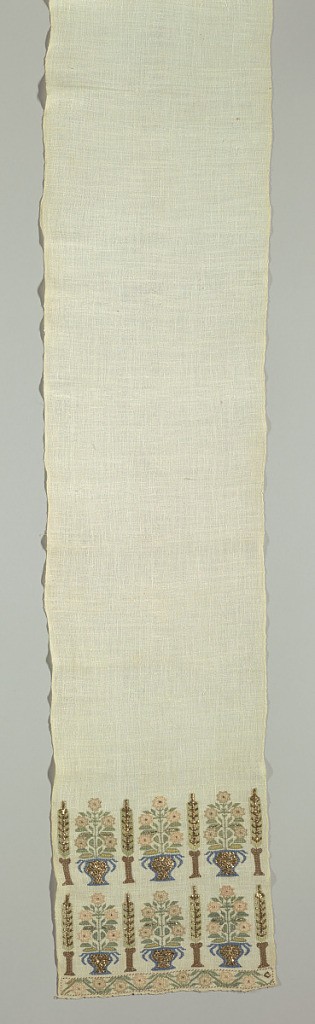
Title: Sash or towel
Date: late 19th century
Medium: cotton, silk, metal thread Technique: embroidered
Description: Sash or towel of white hand-woven cotton, narrow width (9 1/16 in. from selvage to selvage). Ends embroidered in silk design of double row of stylized jars of flowers, alternating with tall trees. Colors: rose, green, and yellow and blue, flat gold.